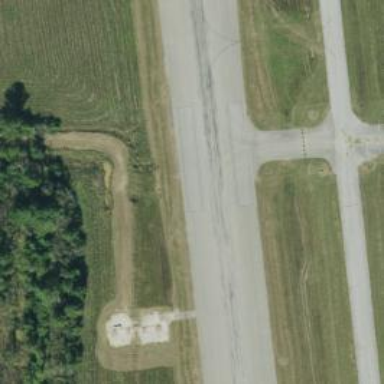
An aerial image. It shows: Image of taxiway at airport.